Interaction volume radius: 5 \u00c5
Interaction volume height: 35 \u00c5
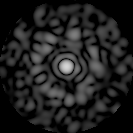
Disorder parameter: 0.863